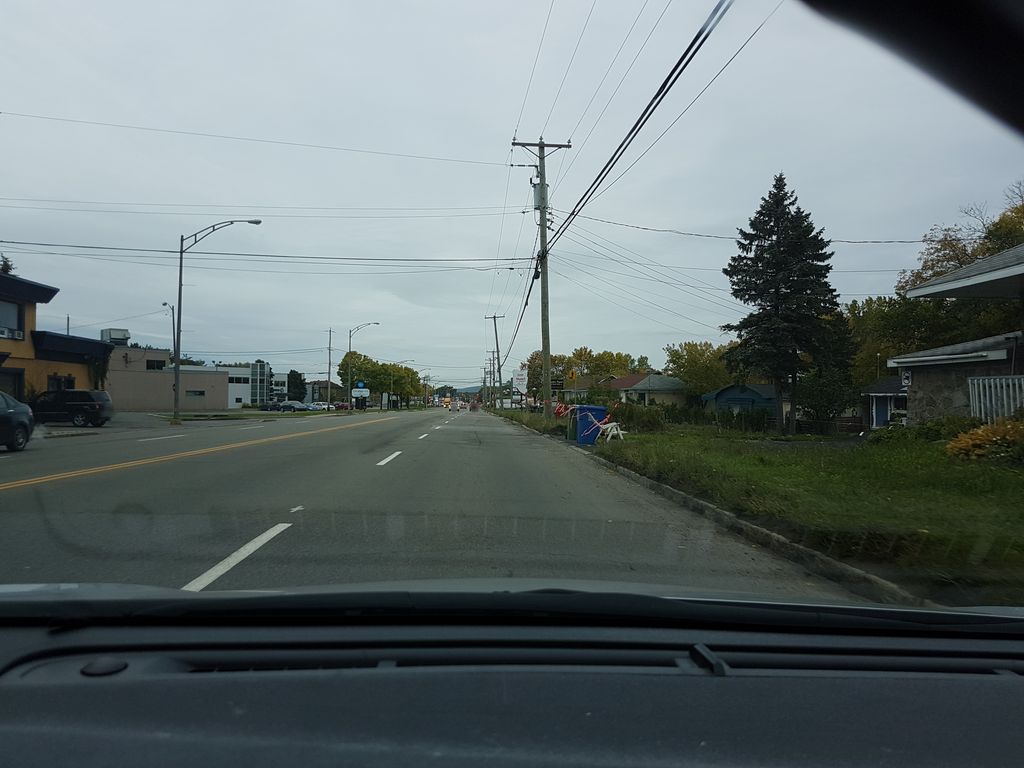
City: quebec_city